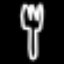
Label: fork